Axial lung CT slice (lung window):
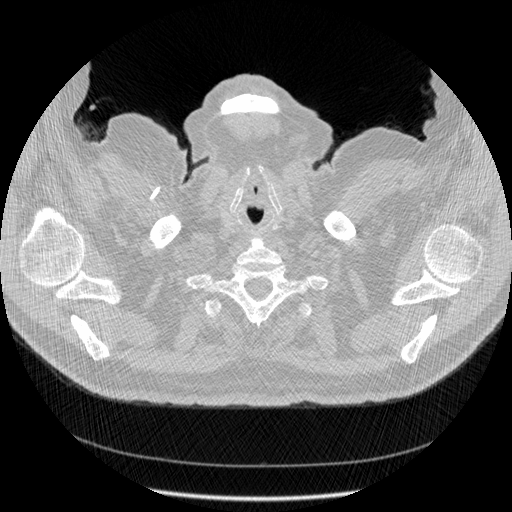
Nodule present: no